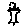
Label: tree